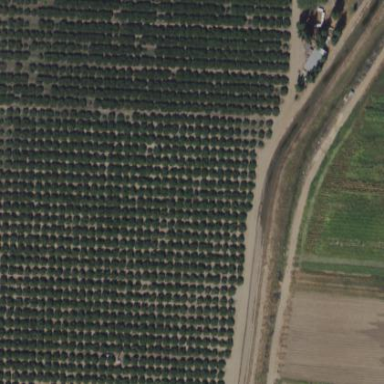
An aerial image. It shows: Orange orchard with rows of orange trees.